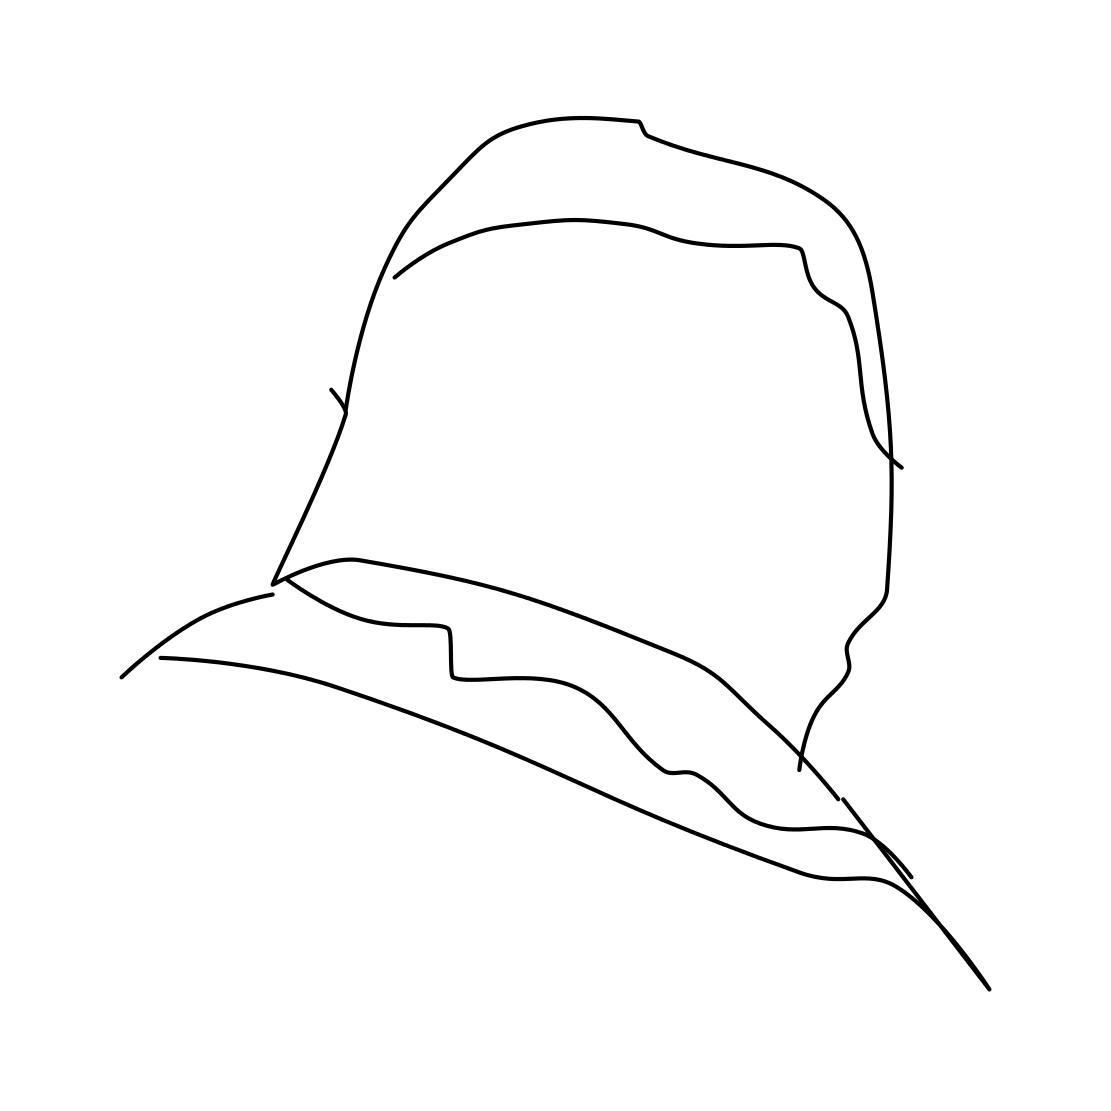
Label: helmet